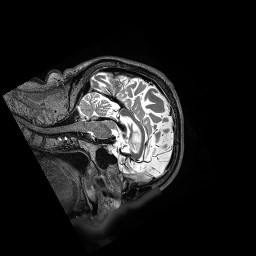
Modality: T2w
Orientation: sagittal
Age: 83
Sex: female